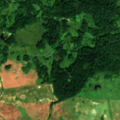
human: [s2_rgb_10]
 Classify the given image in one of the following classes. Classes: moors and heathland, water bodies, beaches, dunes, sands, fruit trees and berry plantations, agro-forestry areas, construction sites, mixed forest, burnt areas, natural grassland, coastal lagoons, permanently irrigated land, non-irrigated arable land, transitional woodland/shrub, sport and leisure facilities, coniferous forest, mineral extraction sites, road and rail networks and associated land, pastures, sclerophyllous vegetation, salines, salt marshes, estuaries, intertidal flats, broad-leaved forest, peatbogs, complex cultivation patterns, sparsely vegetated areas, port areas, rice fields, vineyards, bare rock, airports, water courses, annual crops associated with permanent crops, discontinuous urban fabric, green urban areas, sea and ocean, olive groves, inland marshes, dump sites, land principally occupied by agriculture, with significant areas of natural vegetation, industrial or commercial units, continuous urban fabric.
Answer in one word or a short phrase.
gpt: non-irrigated arable land, pastures, land principally occupied by agriculture, with significant areas of natural vegetation, broad-leaved forest